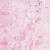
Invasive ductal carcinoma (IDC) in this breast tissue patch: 0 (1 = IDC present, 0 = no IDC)